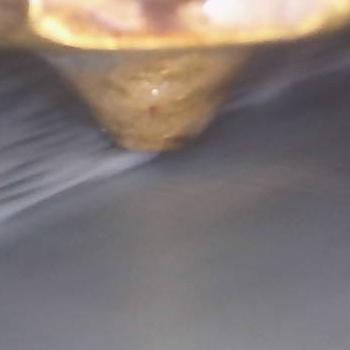
Flow rate: 33%